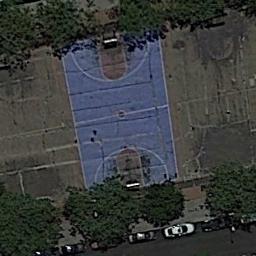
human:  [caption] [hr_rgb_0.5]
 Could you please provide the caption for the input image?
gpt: There is a huge basketball court on the bare land, With trees on both sides, Which next to a road, With many cars parking on that .

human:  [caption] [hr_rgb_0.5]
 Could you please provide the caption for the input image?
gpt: Two rows of trees were planted beside the basketball court .

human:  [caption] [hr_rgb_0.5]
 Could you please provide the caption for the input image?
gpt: There are three basketball courts between two rows of trees .

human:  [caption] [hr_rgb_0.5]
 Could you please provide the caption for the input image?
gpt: A basketball court surrounded by some trees and some cars beside .

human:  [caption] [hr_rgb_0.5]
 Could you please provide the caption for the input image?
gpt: Many cars are near the basketball court .